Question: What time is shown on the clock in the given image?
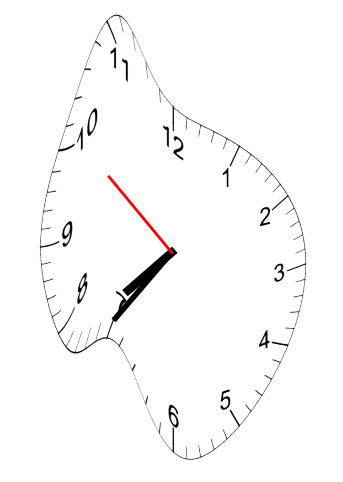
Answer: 07:35:51